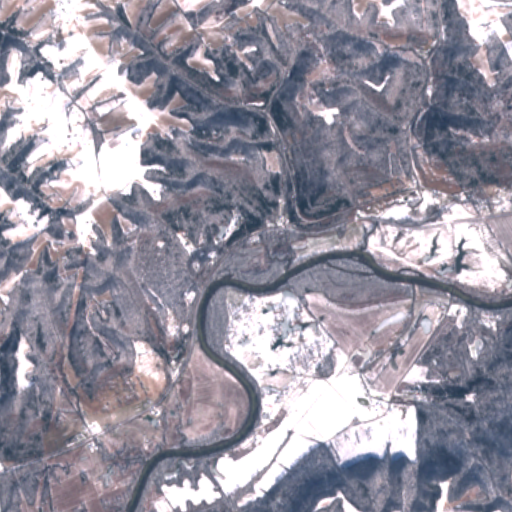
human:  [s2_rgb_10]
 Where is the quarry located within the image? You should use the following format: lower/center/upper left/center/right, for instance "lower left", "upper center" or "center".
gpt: There is no quarry in the image.